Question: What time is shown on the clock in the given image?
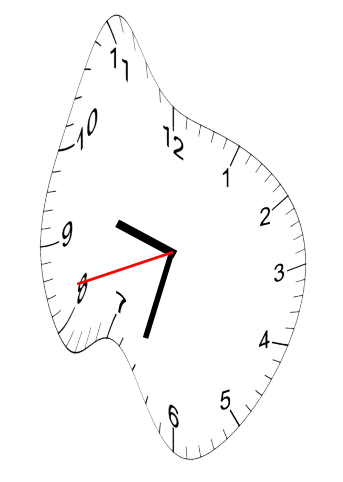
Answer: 09:32:42